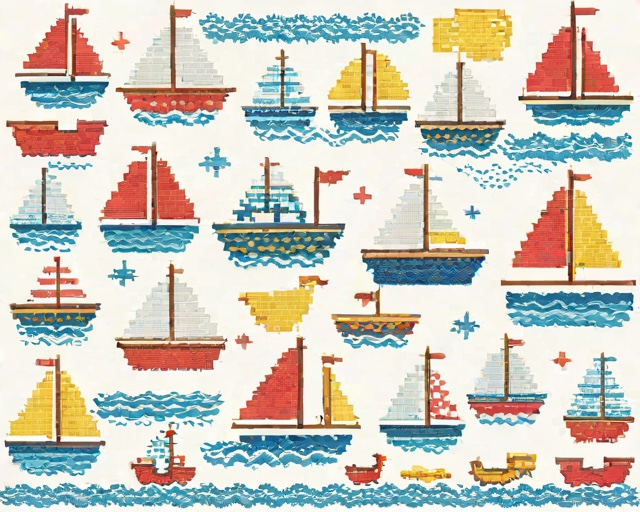
Category: Summer